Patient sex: F
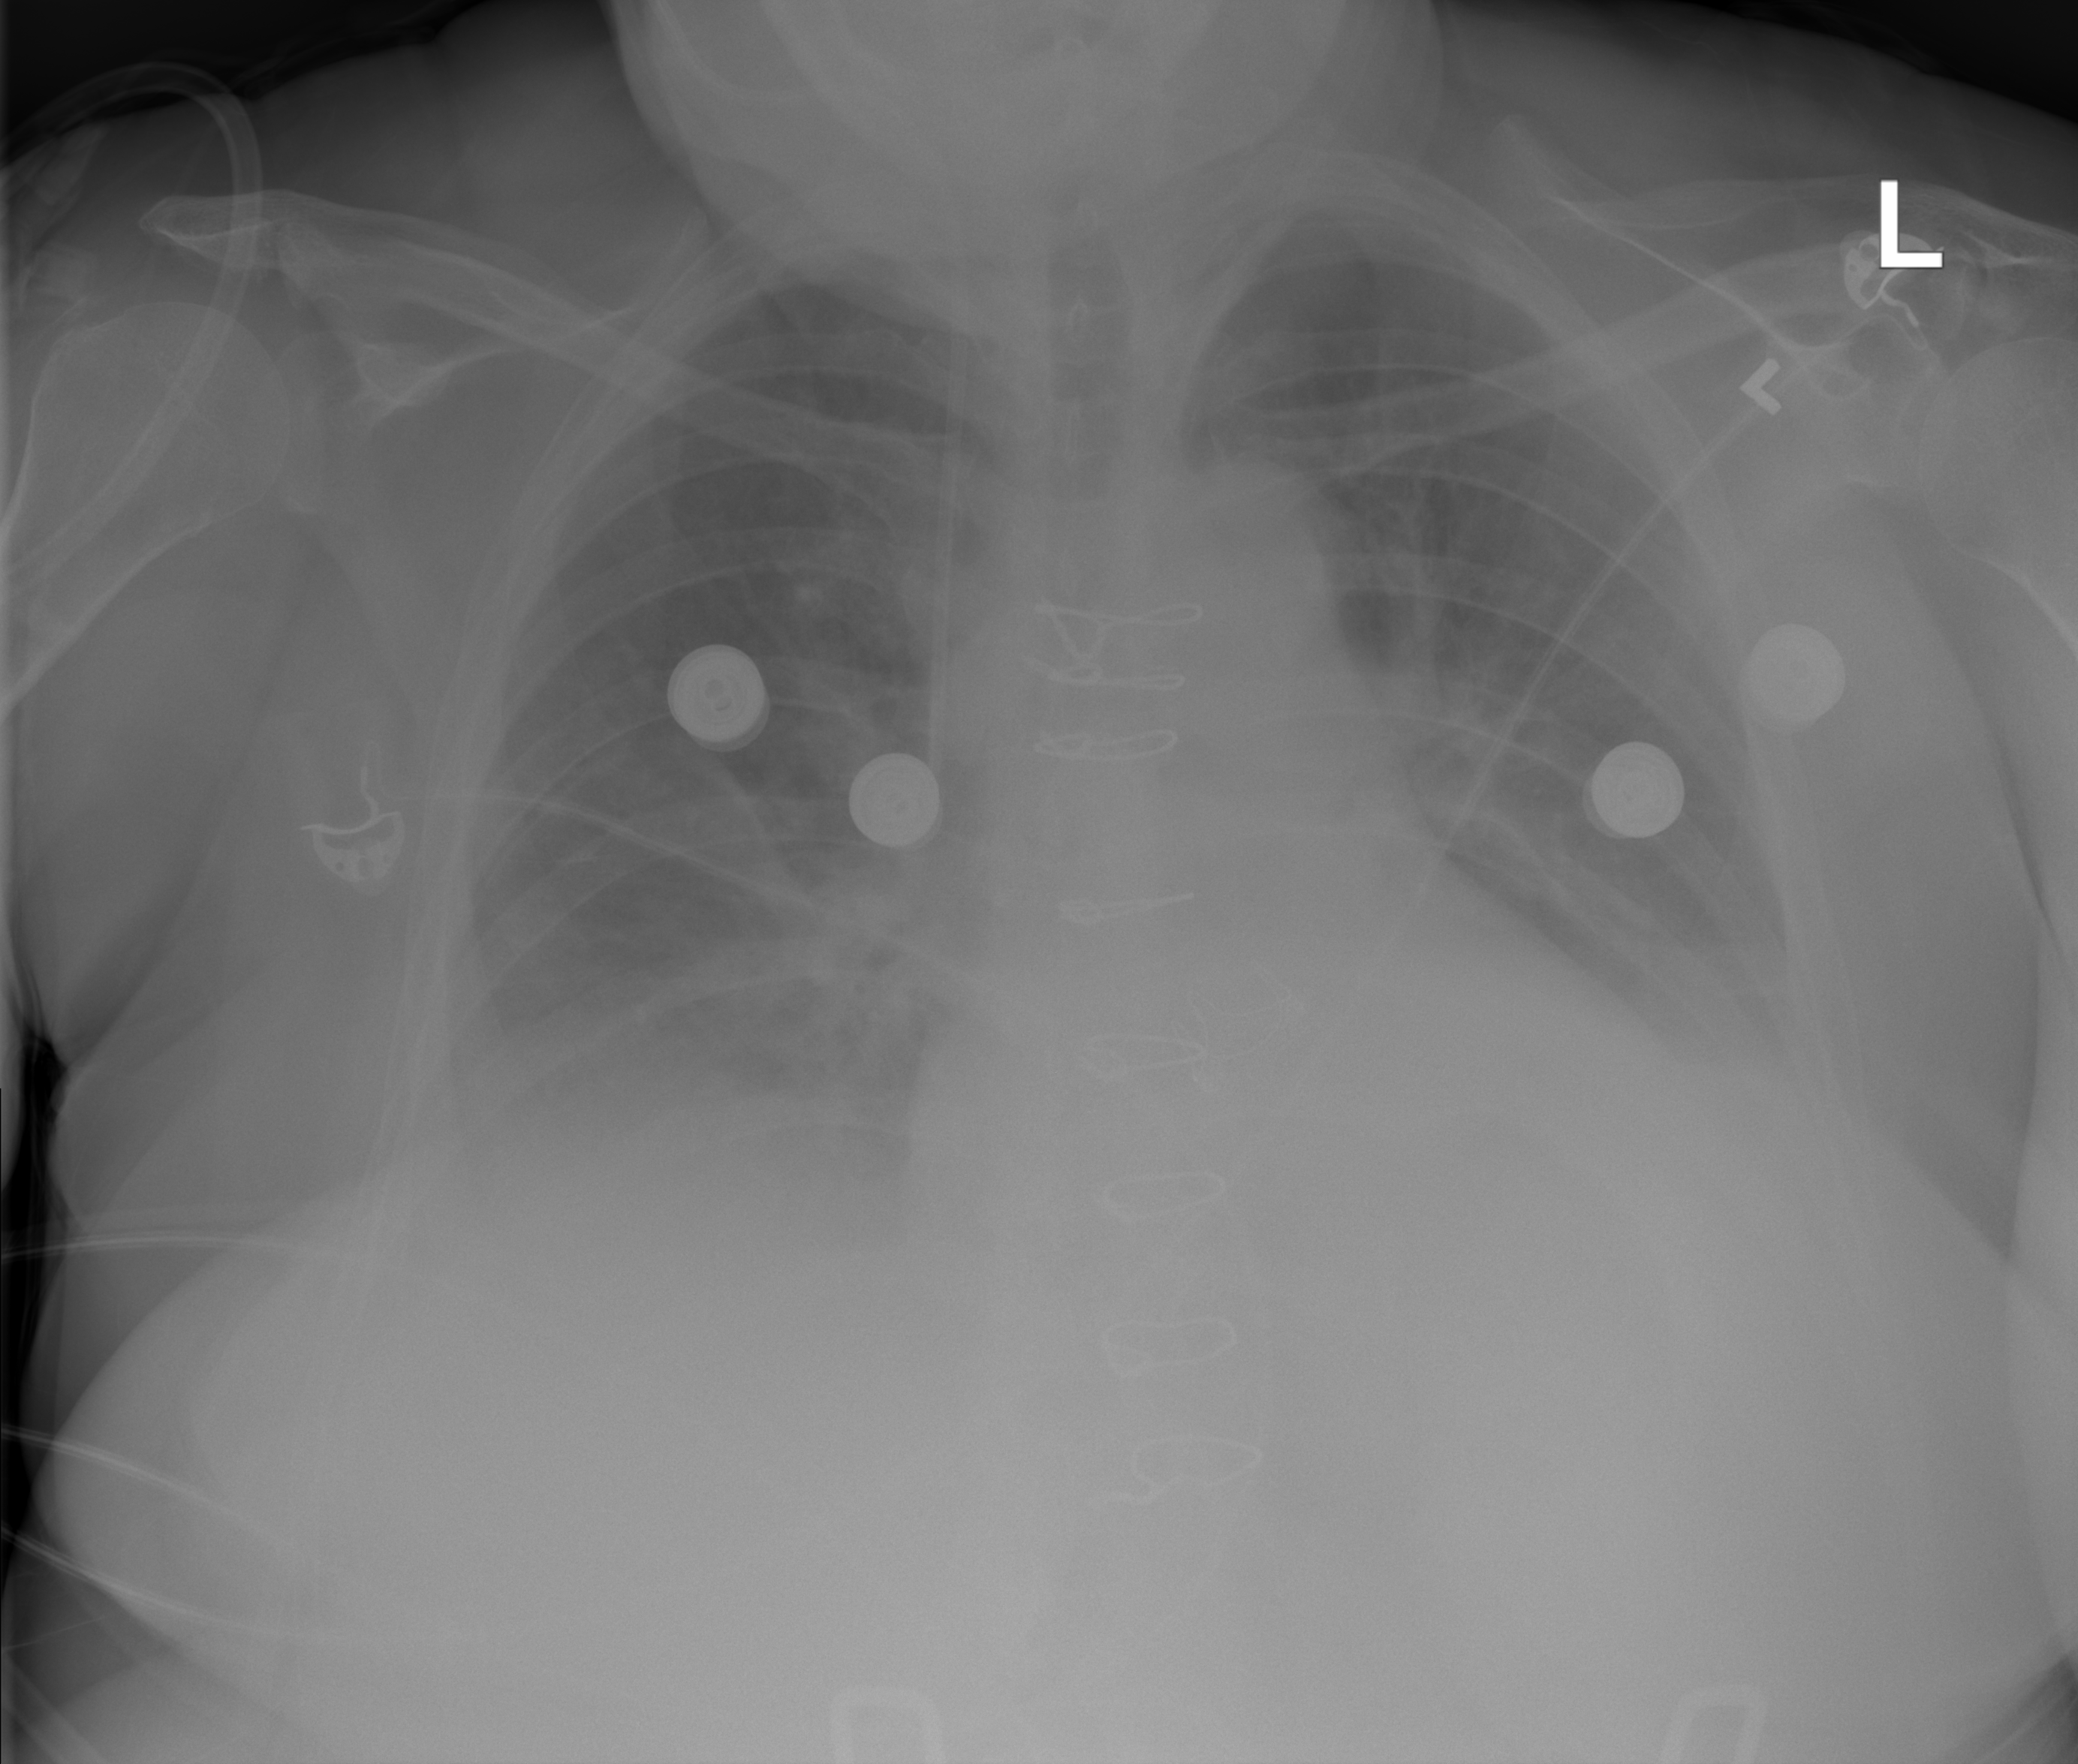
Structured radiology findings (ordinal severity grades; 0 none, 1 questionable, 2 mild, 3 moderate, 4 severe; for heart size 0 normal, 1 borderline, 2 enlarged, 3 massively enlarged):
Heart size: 1
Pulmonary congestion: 1
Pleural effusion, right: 2
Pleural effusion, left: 2
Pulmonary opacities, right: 0
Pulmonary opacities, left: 0
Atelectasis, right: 2
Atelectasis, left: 2